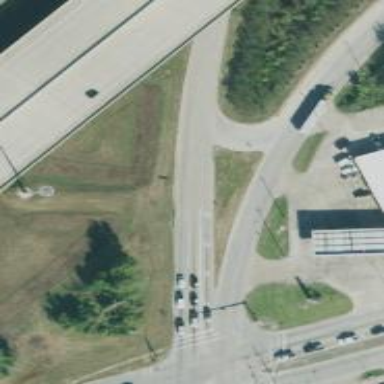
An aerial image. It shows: Primary link highway with frontage road.